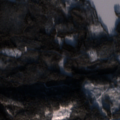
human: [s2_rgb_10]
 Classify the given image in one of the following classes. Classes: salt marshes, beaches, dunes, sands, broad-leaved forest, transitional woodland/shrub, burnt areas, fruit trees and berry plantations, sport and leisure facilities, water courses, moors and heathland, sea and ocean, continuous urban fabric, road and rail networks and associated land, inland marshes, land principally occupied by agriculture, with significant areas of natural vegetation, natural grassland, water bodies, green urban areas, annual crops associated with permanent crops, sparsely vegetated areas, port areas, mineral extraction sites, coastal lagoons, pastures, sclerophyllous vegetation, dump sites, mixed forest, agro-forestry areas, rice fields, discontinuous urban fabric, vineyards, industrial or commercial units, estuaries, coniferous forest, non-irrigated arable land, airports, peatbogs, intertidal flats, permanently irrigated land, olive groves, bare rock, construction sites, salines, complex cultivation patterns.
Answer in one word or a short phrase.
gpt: coniferous forest, mixed forest, water bodies